三年级 · 度量几何学
把 5 个边长是 1 厘米的小正方形拼成一个长方形, 拼成的长方形的周长是 ( )厘米。
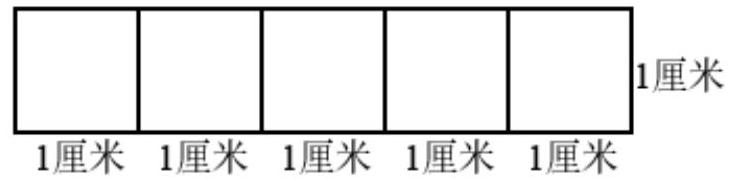
答案: 12

【分析】把 5 个边长 1 厘米的小正方形拼成一个长方形, 方法只有一种, 摆成后的长方形的长是 (1 $+1+1+1+1)$ 厘米, 宽是 1 厘米, 然后根据长方形的周长公式求出它的周长, 据此解答。
【详解】

$1+1+1+1+1=5$ (厘米)

$(5+1) \times 2$

$=6 \times 2$

$=12($ 厘米 $)$

所以用 5 个边长是 1 厘米的小正方形拼成一个长方形，拼成的长方形的周长是 12 厘米。

【点睛】本题的关键是求出拼成后长方形的长和宽, 再根据长方形的周长公式进行计算。